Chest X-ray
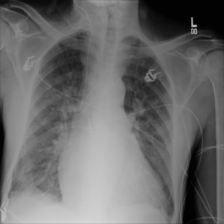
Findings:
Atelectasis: negative
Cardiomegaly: positive
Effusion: negative
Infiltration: positive
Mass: negative
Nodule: negative
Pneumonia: negative
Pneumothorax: negative
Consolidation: negative
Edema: negative
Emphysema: negative
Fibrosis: negative
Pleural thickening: negative
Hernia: negative